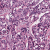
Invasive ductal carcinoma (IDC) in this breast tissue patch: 1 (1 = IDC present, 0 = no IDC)